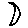
Label: moon